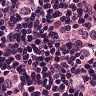
Metastatic tissue present: yes